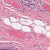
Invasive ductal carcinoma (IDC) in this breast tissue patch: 1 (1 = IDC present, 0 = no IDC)